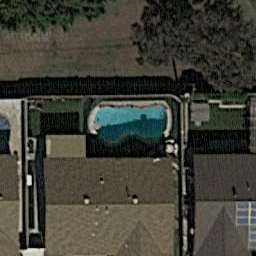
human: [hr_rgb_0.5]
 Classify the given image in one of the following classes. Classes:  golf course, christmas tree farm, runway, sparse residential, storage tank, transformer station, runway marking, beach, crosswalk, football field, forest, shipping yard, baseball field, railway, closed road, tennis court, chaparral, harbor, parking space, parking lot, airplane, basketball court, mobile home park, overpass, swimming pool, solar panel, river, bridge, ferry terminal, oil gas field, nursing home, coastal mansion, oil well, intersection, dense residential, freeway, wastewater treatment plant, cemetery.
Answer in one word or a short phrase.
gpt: swimming pool